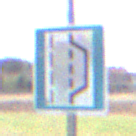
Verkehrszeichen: NothalteUndPannenbucht
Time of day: MorningAfternoon
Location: Outdoor (Suburban)
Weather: PartlyCloudy
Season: NotSpecified
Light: Natural